Chest X-ray:
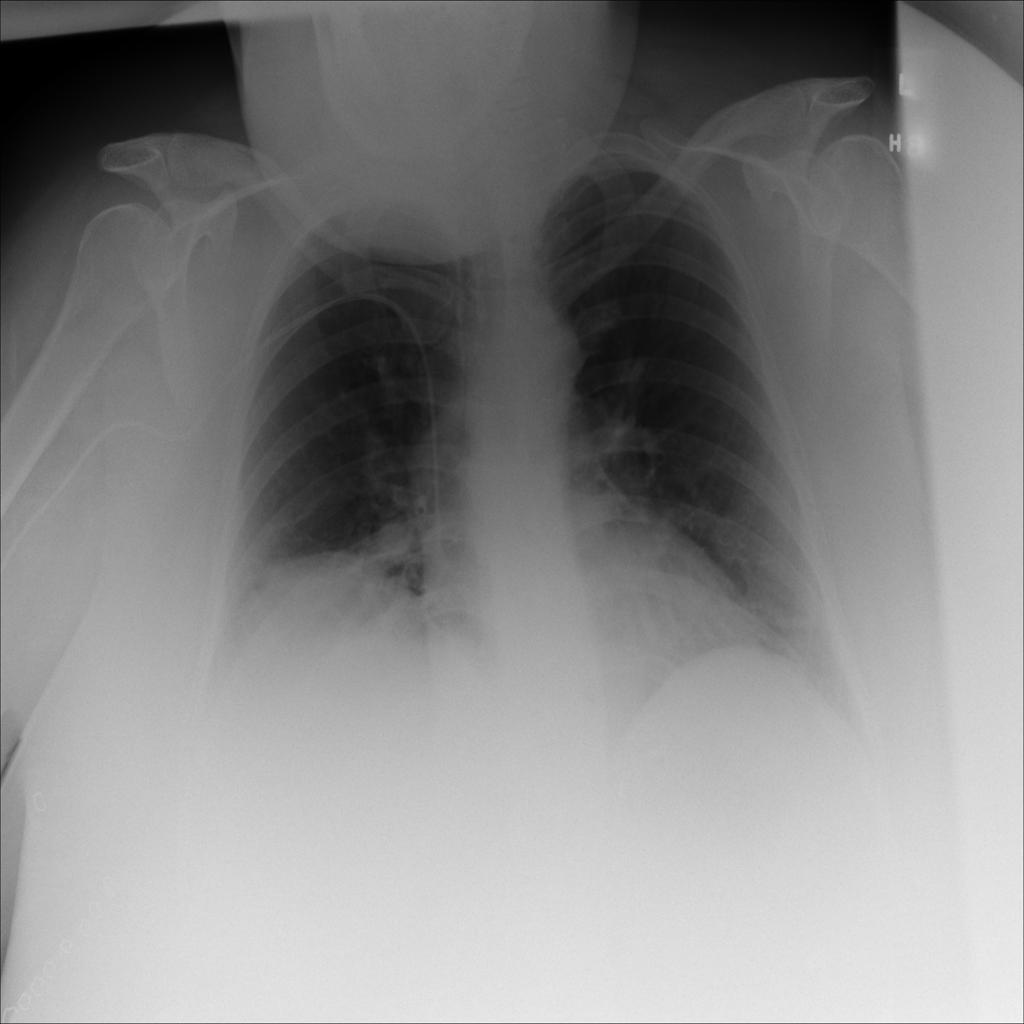
No abnormal finding: yes